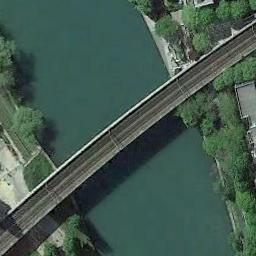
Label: bridge